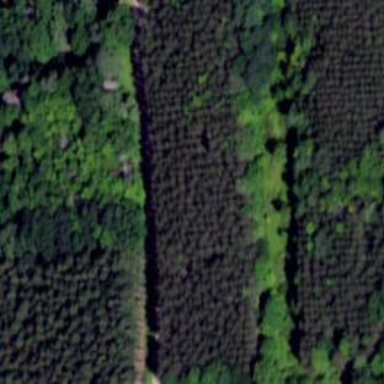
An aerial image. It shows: Forest area known for producing Christmas trees.